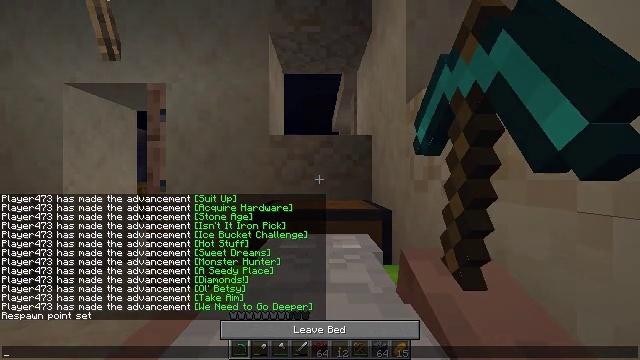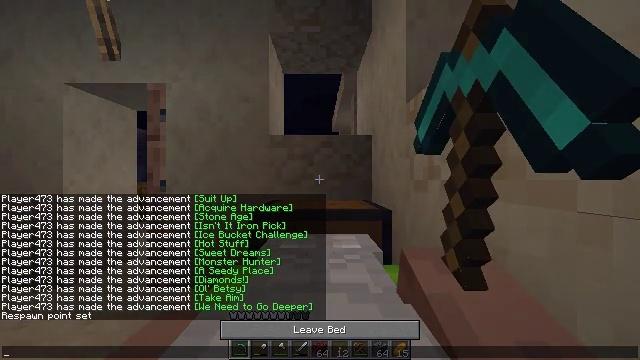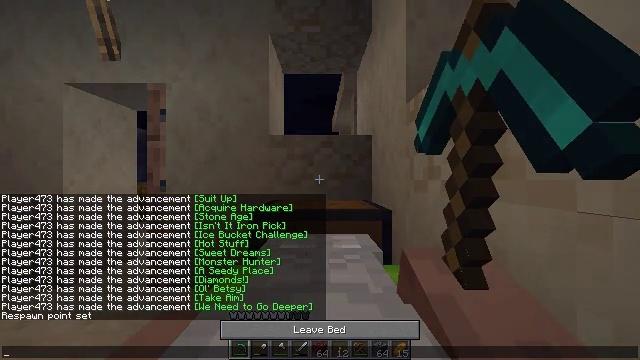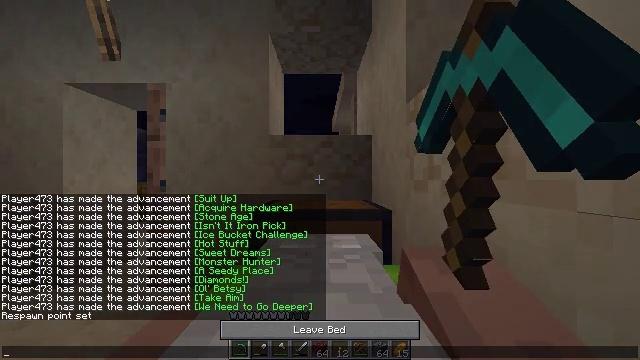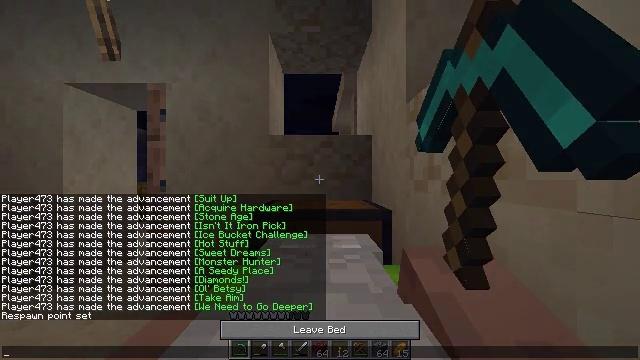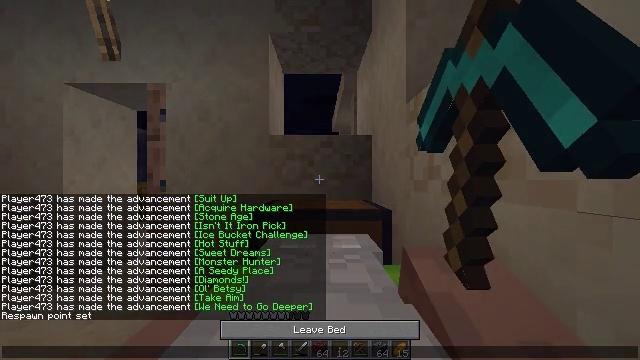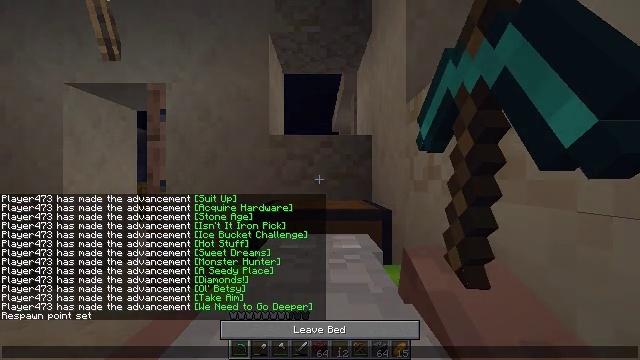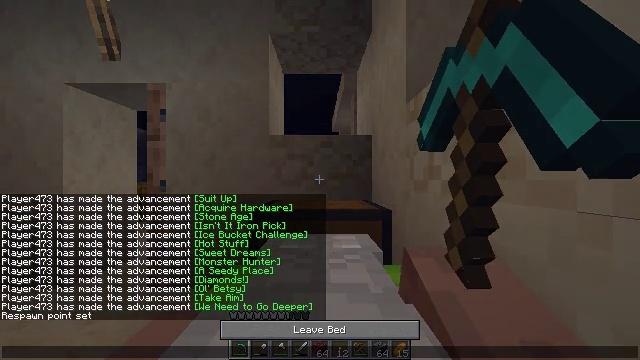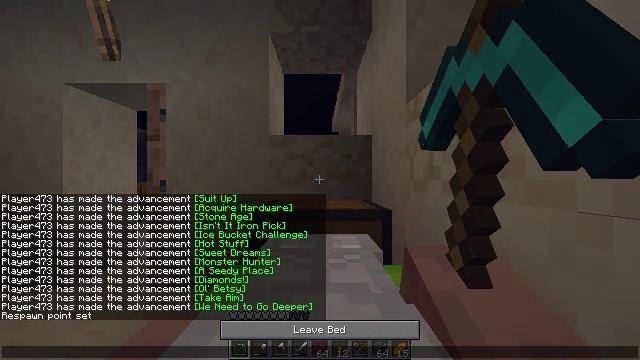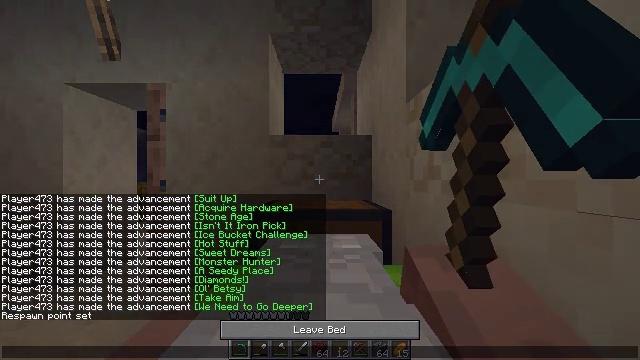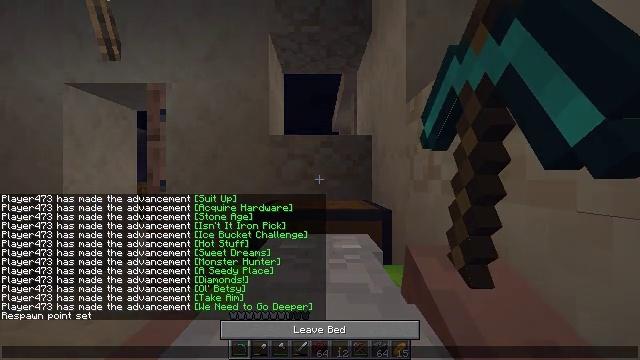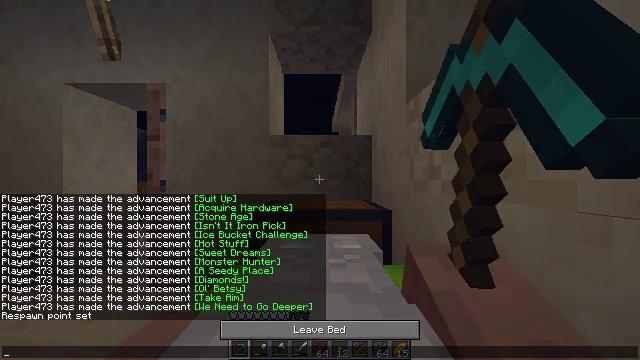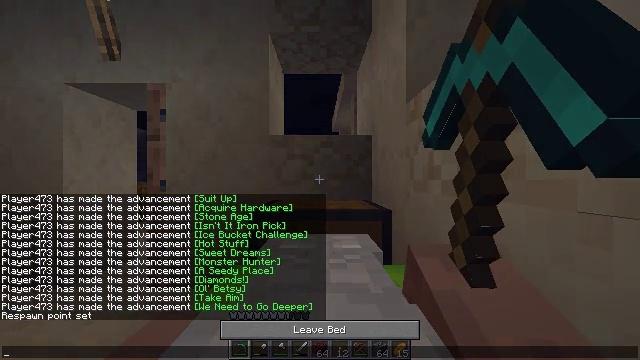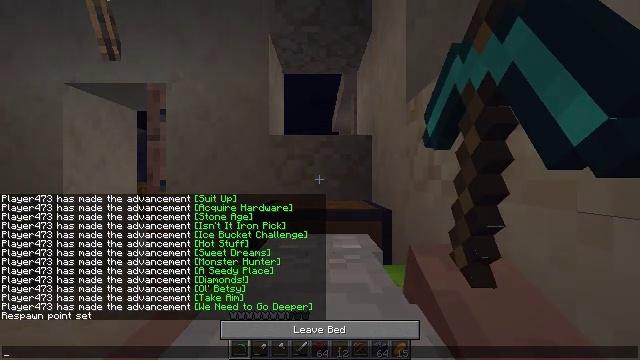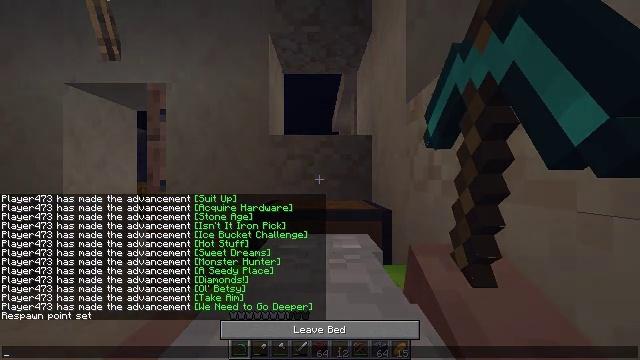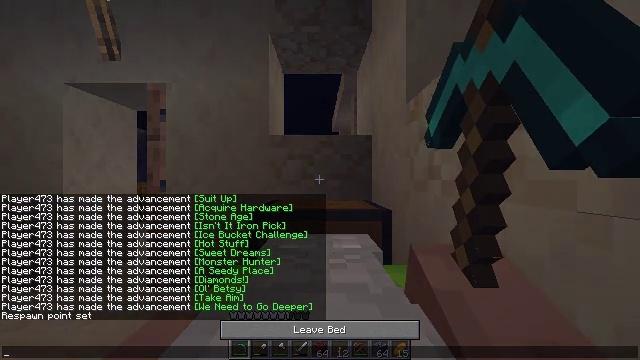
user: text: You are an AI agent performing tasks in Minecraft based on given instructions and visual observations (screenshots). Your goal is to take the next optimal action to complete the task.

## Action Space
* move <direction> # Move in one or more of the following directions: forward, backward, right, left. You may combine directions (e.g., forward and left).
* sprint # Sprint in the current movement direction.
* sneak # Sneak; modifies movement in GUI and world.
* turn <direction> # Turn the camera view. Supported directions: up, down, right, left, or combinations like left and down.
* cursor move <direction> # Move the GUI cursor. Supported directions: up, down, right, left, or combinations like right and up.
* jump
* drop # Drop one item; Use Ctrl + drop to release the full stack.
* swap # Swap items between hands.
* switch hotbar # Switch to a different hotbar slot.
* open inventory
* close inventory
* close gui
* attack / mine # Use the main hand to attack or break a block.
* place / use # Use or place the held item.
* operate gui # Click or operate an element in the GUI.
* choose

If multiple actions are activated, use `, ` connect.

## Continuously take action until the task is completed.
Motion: motion action
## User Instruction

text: Mine a hay block from the field.
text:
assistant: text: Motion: no_op
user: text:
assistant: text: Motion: no_op
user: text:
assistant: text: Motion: no_op
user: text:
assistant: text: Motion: no_op
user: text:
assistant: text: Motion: no_op
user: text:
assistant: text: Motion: no_op
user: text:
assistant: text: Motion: no_op
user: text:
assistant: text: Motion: no_op
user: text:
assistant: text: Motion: no_op
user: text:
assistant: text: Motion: no_op
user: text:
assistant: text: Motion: no_op
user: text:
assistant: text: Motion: no_op
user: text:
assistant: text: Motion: no_op
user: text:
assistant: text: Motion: no_op
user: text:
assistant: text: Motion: no_op
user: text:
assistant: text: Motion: no_op
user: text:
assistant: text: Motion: no_op
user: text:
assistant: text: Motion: no_op
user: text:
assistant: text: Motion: no_op
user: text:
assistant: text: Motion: no_op
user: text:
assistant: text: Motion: no_op
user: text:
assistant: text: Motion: no_op
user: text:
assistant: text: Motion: no_op
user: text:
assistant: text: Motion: no_op
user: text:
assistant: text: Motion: no_op
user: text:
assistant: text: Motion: no_op
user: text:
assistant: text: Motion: no_op
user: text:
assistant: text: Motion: no_op
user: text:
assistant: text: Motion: no_op
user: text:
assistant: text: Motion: no_op